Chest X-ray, PA view. Patient: 29 years old, sex M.
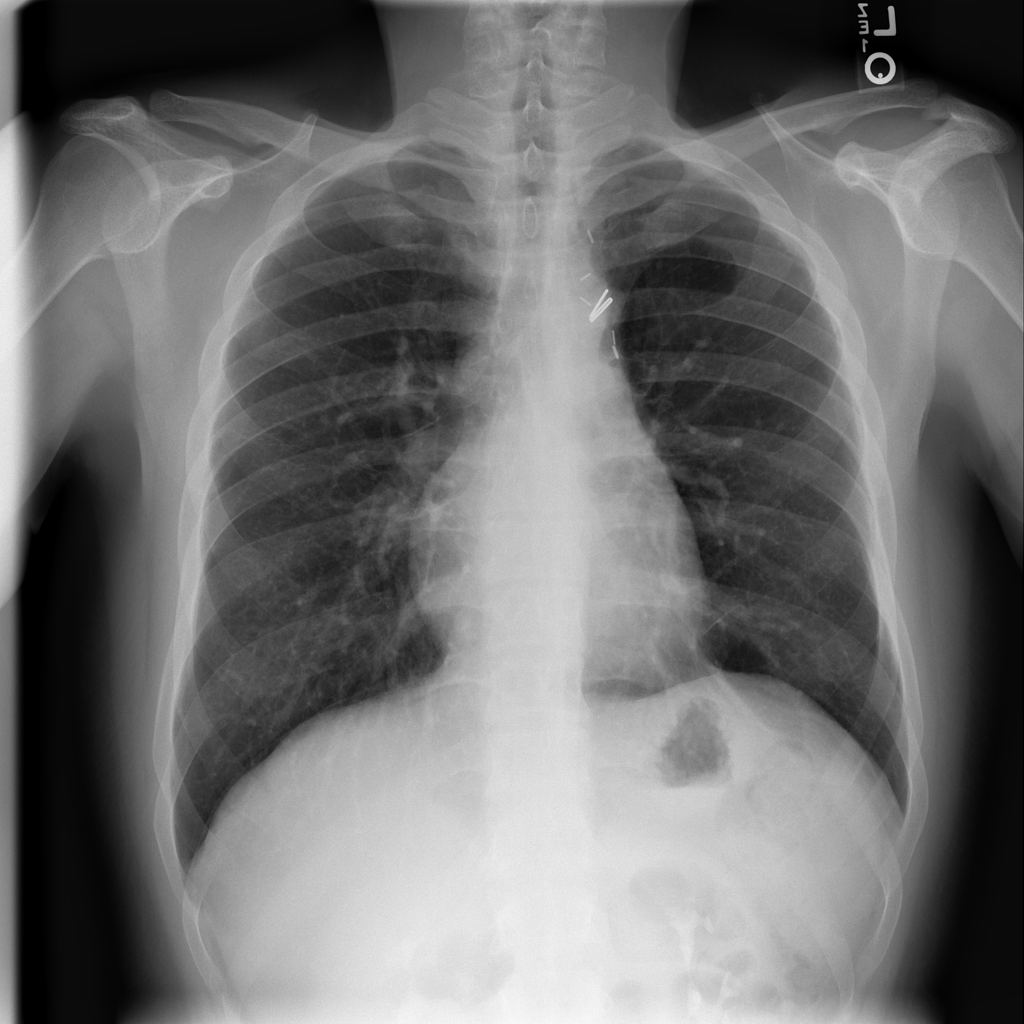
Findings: No Finding